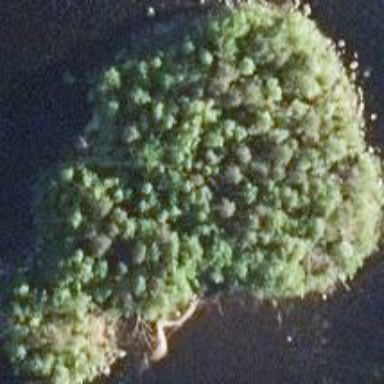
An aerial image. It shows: Islet.